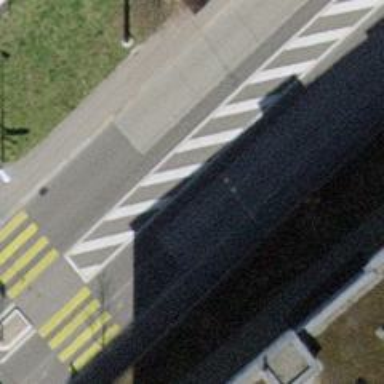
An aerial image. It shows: Bus stop for trolleybuses with designated stop position for public transport.